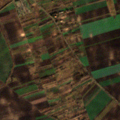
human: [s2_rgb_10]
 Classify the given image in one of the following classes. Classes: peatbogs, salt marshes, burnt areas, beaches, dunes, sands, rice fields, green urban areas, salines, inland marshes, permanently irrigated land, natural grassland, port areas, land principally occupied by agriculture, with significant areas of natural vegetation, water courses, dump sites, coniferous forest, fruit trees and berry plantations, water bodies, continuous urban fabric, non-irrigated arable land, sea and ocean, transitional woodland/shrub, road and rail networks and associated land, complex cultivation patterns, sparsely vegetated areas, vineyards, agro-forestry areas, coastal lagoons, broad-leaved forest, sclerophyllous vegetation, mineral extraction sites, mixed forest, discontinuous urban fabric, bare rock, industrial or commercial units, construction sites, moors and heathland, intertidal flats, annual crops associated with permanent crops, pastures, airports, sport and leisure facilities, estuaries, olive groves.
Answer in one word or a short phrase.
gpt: discontinuous urban fabric, non-irrigated arable land, complex cultivation patterns